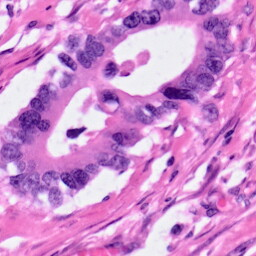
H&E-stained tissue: Pancreatic